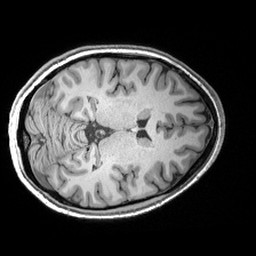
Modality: T1w
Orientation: axial
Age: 28
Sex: female
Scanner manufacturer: siemens
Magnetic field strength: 3 T
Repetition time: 2.53 s
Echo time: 0.00299 s